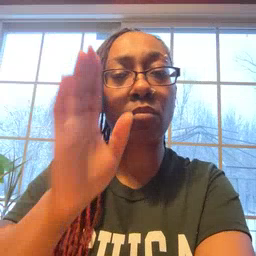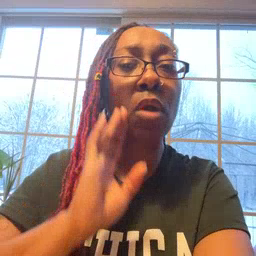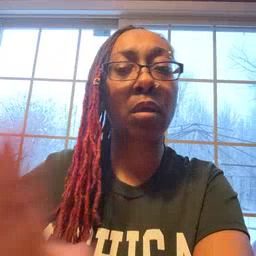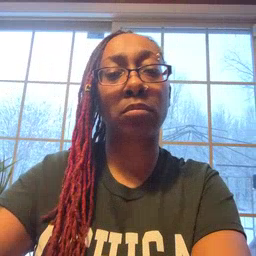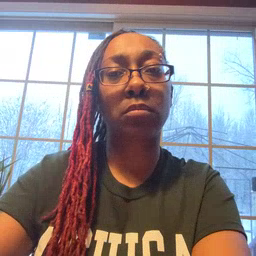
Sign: brown